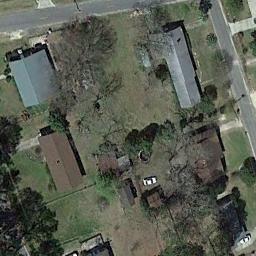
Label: medium_residential